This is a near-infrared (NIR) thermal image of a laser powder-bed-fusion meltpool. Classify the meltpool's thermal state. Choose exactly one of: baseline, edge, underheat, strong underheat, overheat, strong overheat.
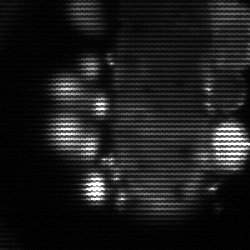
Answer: strong underheat